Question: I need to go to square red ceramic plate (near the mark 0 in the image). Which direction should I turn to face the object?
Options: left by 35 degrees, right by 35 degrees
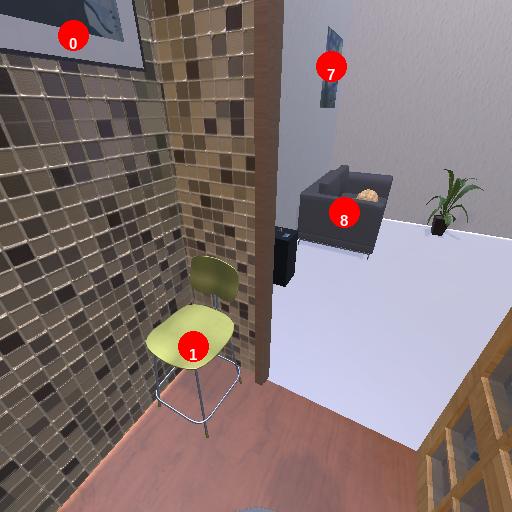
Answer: left by 35 degrees